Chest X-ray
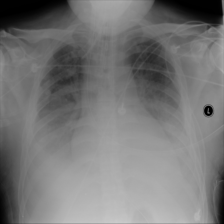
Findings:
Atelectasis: negative
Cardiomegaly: negative
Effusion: negative
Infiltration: negative
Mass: negative
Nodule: negative
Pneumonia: negative
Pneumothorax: negative
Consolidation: negative
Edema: negative
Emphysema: negative
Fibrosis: negative
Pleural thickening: negative
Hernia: negative